Question: I'm trying to add a new measure to my OLAP cube, in SSAS.
The fact table is at the order detail level, so each row in the fact table represents an order and a product, like:

I'd like to add a measure that indicates the maximum number of days overdue per order number. So that measure should say:
OrderNo 1 -> 5 days overdue
OrderNo 2 -> 1 day overdue
OrderNo 3 -> 0 days overdue
I have tried using the MAX operator, with no success.
By the way, this is a multidimensional SSAS schema. I'm using SQL Server 2008.
Thanks in advance!
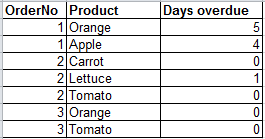
Answer: Just define a measure "max days overdue" or how ever you want to call it in the cube designer, tab "cube structure". In the properties of the measure, use "Max" as the aggregate function. That's it.